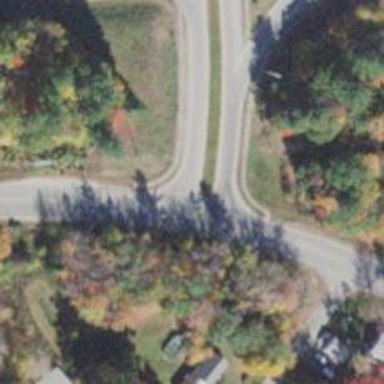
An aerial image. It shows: Road with stop sign.